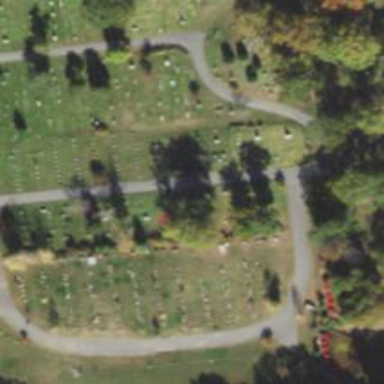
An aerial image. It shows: View of cemetery with graves.